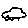
Label: car